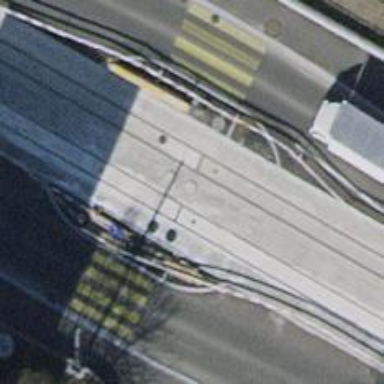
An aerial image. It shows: Tram crossing on the railway.